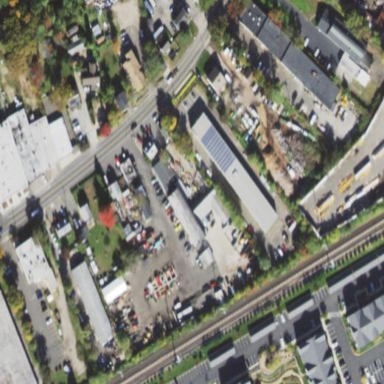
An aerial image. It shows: Commercial building.